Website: walmart
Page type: billing-address
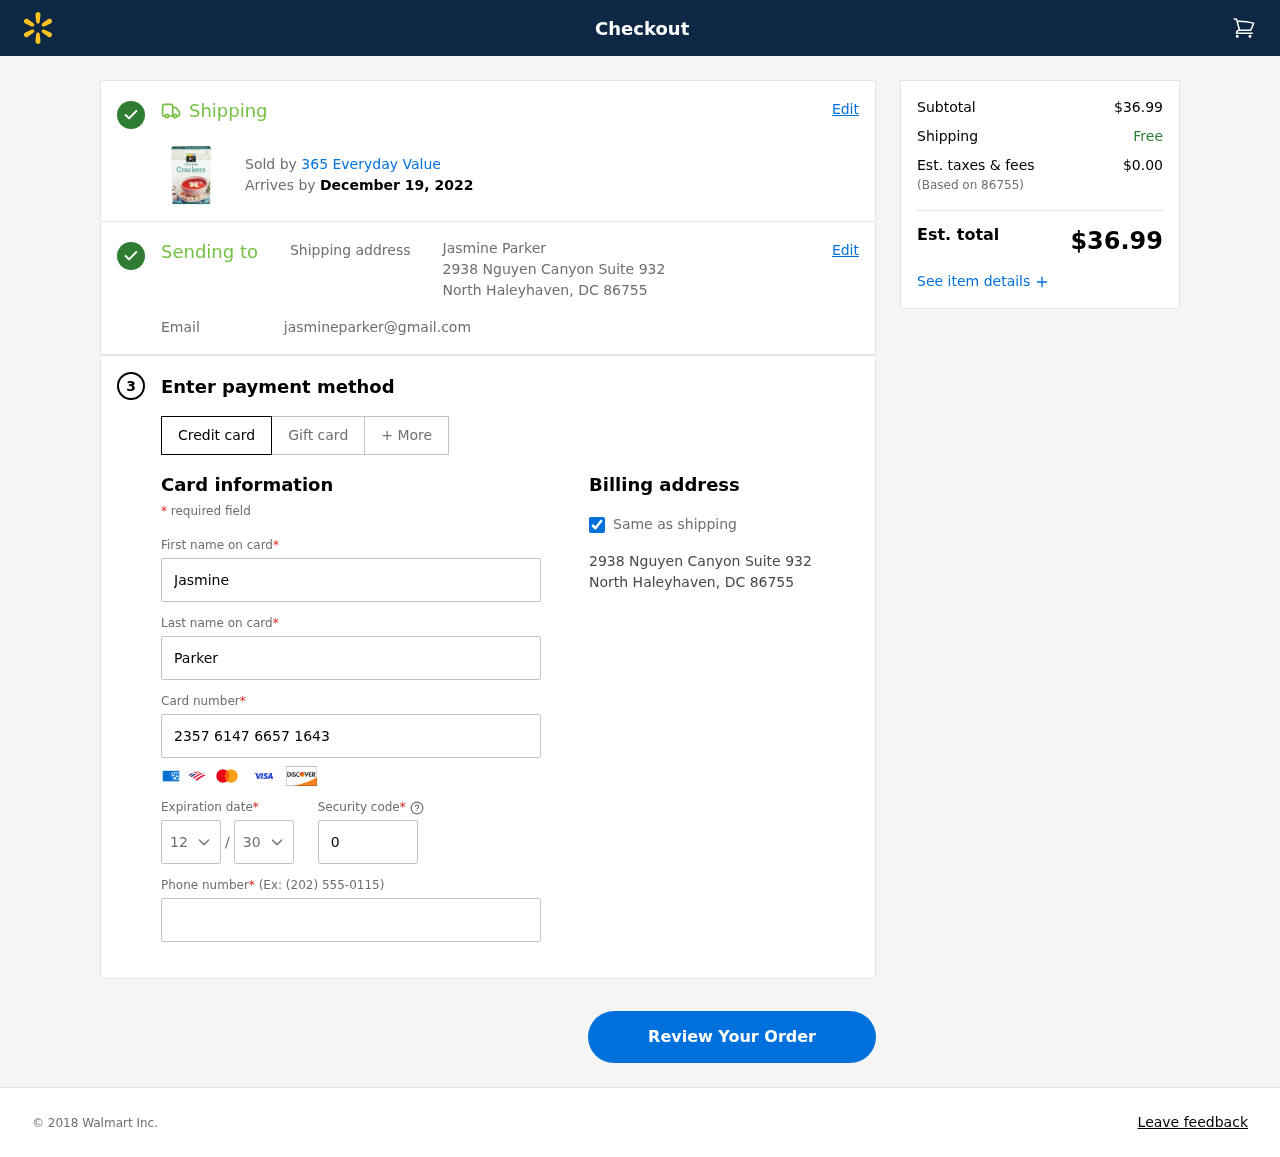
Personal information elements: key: PII_CARD_CVV
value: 022
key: PII_CARD_EXPIRY_MONTH
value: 12
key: PII_CARD_EXPIRY_YEAR
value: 30
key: PII_CARD_NUMBER
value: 2357 6147 6657 1643
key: PII_CITY_STATE_ZIP
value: North Haleyhaven, DC 86755
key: PII_EMAIL
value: jasmineparker@gmail.com
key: PII_FIRSTNAME
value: Jasmine
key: PII_FULLNAME
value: Jasmine Parker
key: PII_LASTNAME
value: Parker
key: PII_PHONE
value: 4634242866
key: PII_POSTCODE
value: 86755
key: PII_STREET
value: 2938 Nguyen Canyon Suite 932
Product elements: key: PRODUCT1_BRAND
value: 365 Everyday Value
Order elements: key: ORDER_DELIVERY_DATE
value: December 19, 2022
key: ORDER_SUBTOTAL
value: $36.99
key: ORDER_TAX
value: $0.00
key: ORDER_TOTAL
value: $36.99